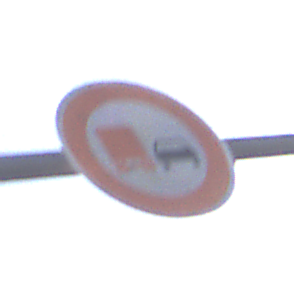
Verkehrszeichen: UeberholverbotKraftfahrzeuge
Umgebung: Outdoor, RoadRail
Tageszeit: MorningAfternoon
Wetter: PartlyCloudy
Licht: Natural
Jahreszeit: NotSpecified
Kontrast: HighContrast